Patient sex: F
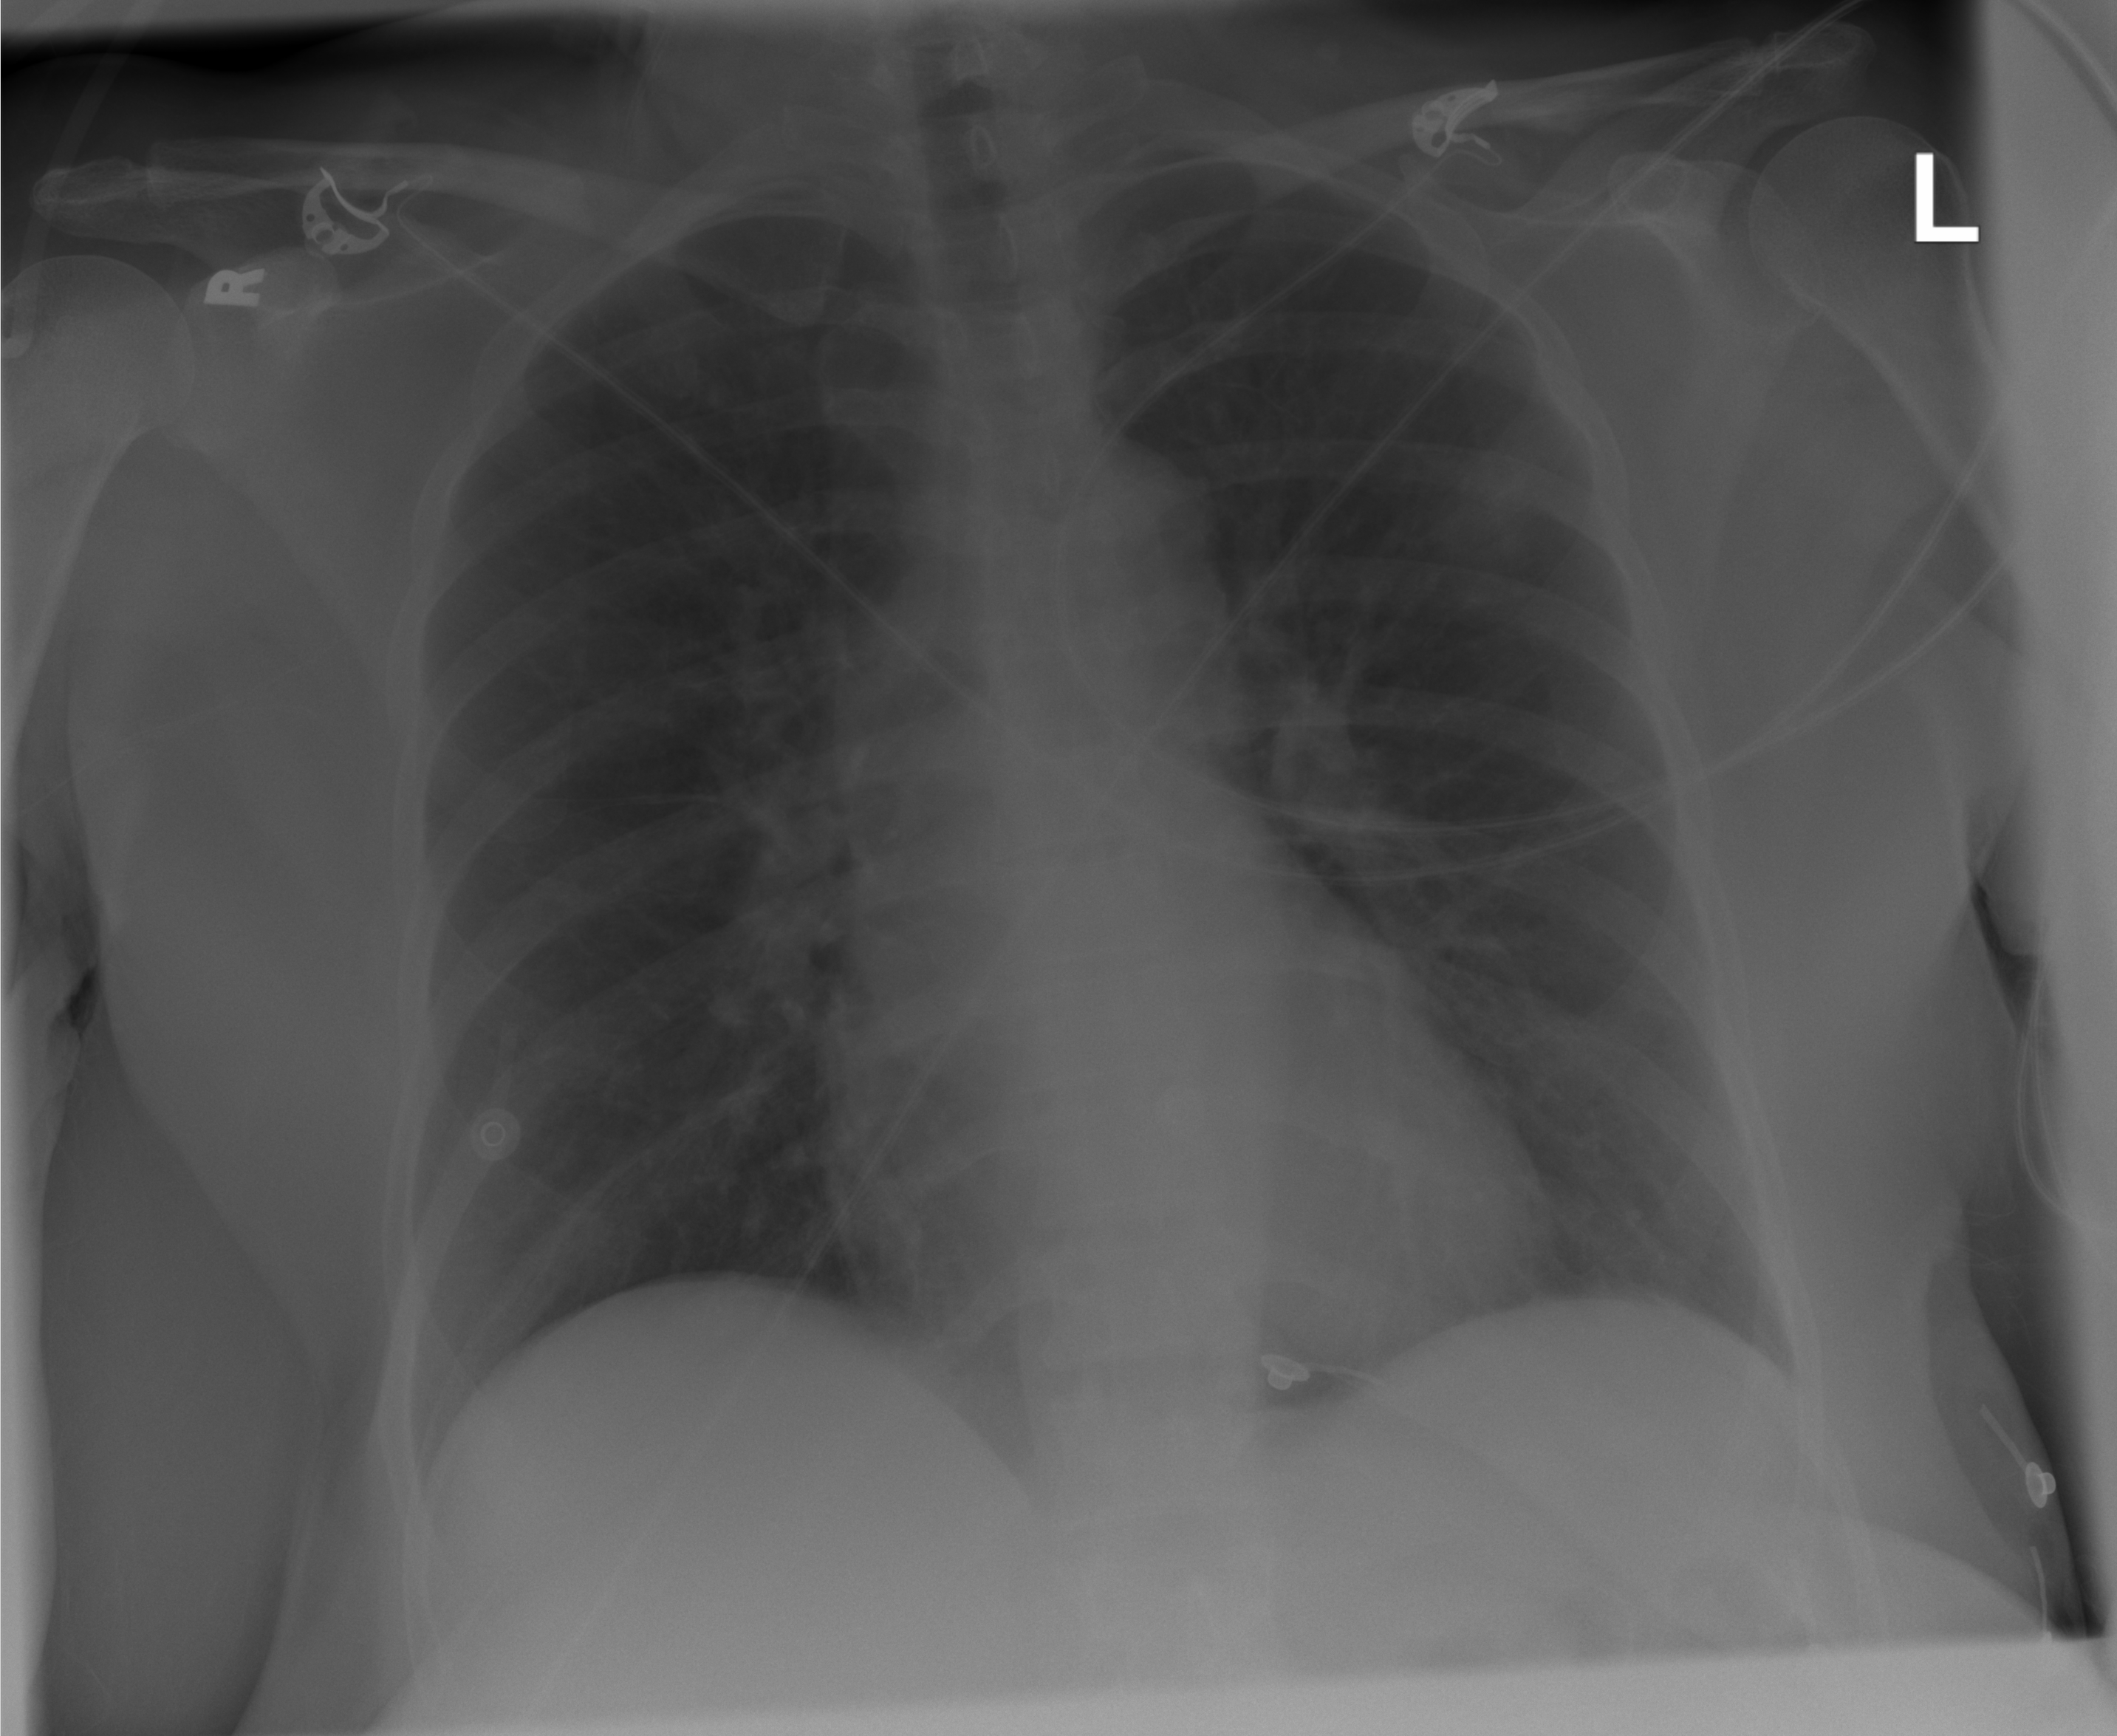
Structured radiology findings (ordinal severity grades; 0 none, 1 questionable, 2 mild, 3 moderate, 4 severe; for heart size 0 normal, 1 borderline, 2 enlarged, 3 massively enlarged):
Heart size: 0
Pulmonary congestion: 2
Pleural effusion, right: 0
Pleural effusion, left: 0
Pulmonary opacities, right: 0
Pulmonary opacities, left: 0
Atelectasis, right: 0
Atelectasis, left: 0